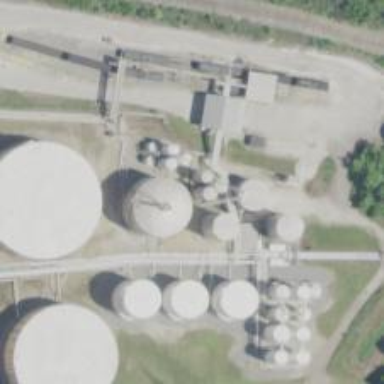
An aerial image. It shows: Storage tank that is man-made.